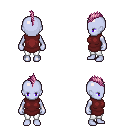
a pixel art fantasy rpg character, female body template, dark elf, purple skin, maroon tunic, white pants, pink mohawk hairstyle, four views (front, back, left, right), 2x2 character sprite sheet, small pixel art, hard edges, no anti-aliasing